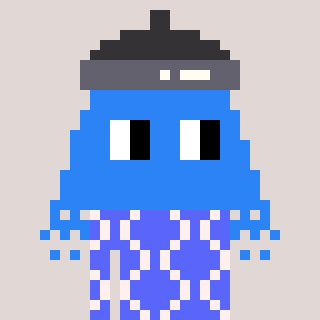
a pixel art character with square blue glasses, a shower-shaped head and a purple-colored body on a warm background